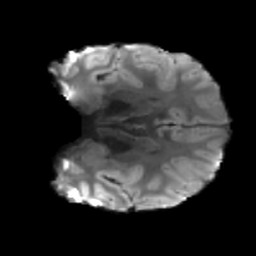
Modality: T2w
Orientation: coronal
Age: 25
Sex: male
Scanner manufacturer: siemens
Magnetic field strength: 3 T
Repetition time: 3.5 s
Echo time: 0.086 s